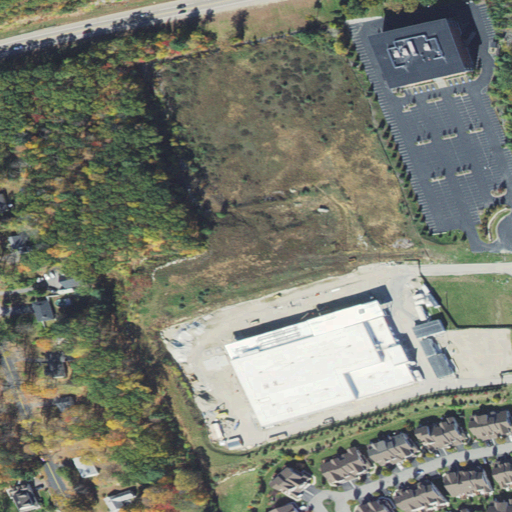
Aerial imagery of mountain in Massachusetts named Hager Hill containing deciduous forest, medium intensity development, low intensity development, grassland, high intensity development, pasture, open development, and barren land